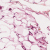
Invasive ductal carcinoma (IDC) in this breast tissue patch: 0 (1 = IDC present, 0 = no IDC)